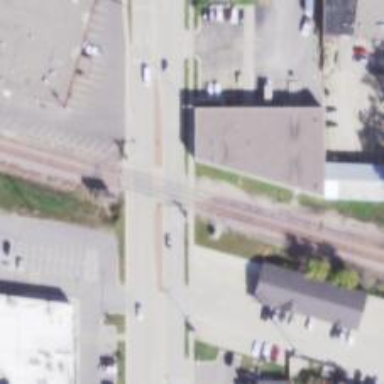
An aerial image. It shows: Railway crossing.